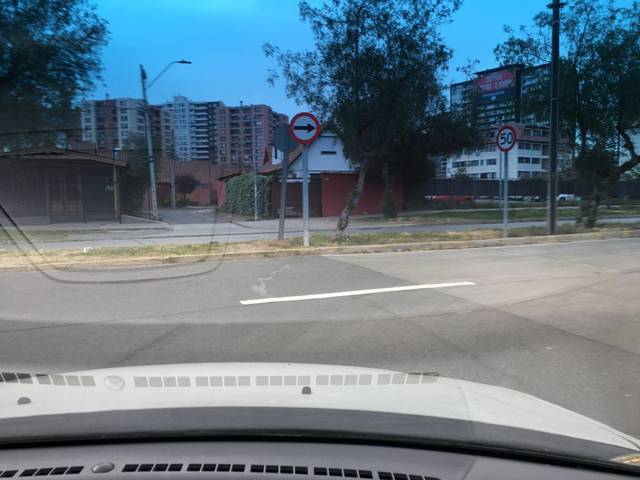
Region: Chile
Coordinates: -33.514, -70.603